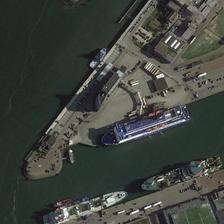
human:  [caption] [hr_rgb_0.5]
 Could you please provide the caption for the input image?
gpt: several boats are in a port near a wharf .

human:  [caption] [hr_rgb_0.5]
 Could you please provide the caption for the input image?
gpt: several boats are in a port near a wharf .

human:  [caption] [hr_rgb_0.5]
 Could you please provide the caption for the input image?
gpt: several boats are in a port near a wharf .

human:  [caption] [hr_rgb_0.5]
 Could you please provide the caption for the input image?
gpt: several boats are in a port near a wharf .

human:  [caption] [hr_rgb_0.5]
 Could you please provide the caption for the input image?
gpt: several boats are in a port near a wharf .